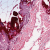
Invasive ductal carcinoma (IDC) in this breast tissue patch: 0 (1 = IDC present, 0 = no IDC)